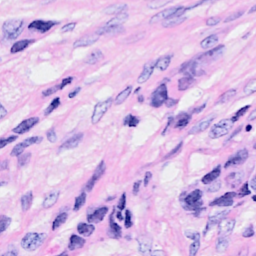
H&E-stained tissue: Breast